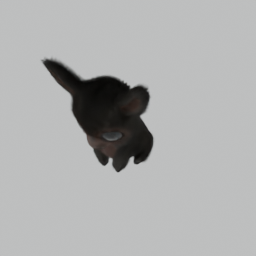
Label: animals